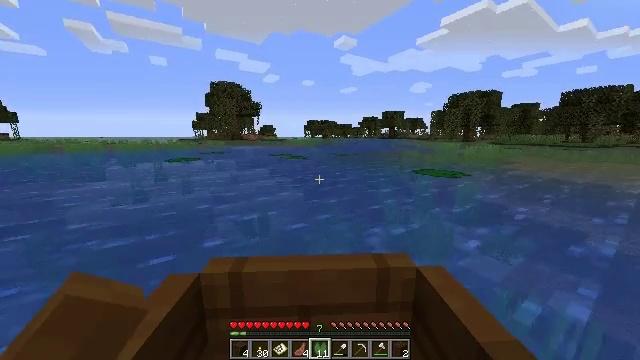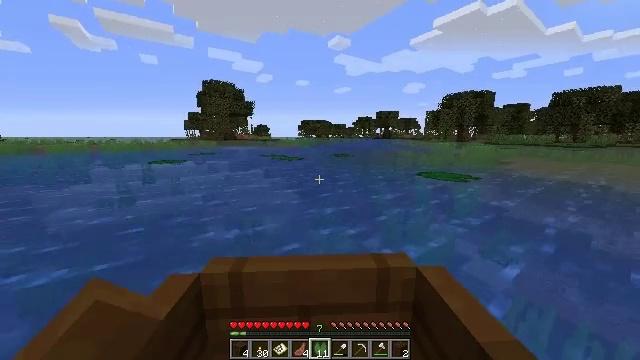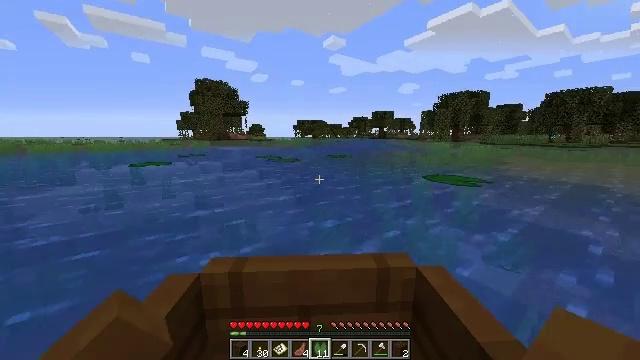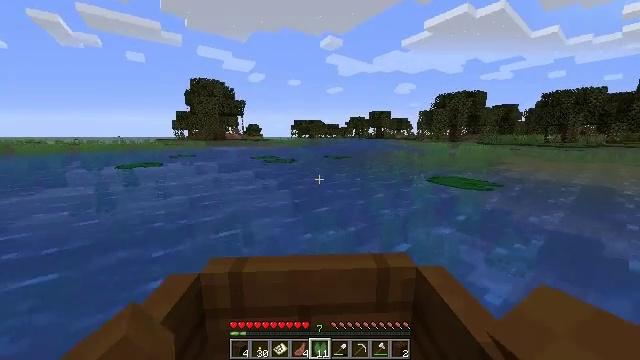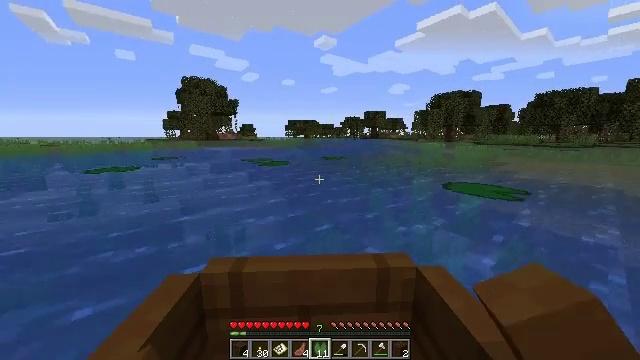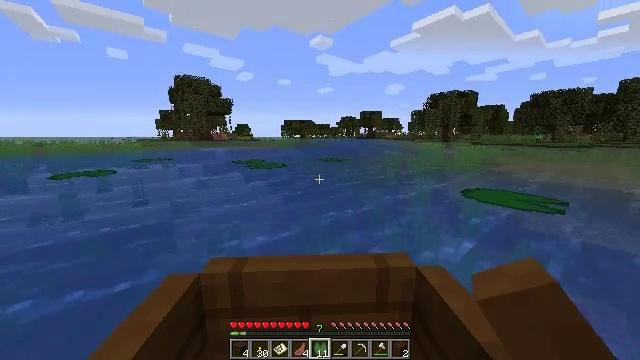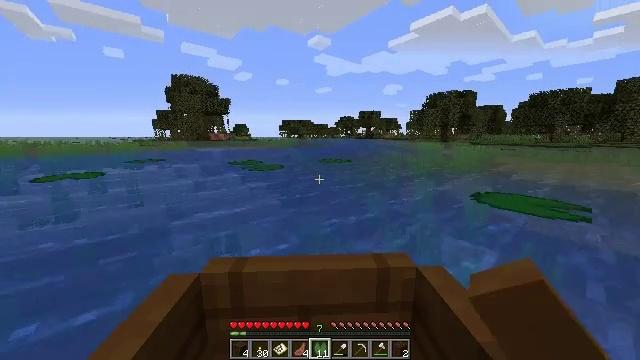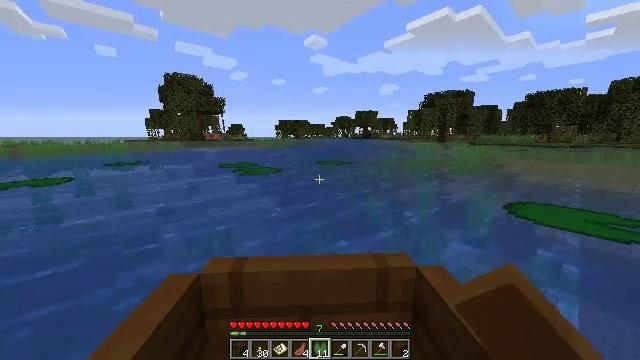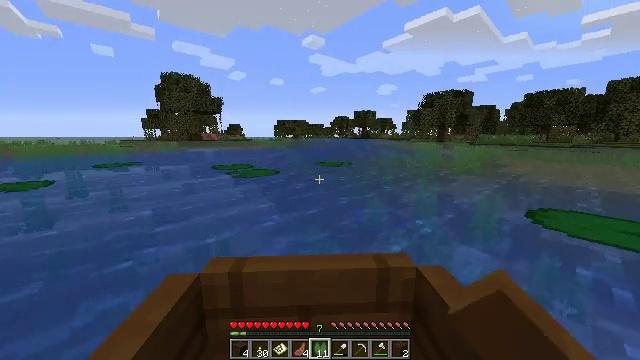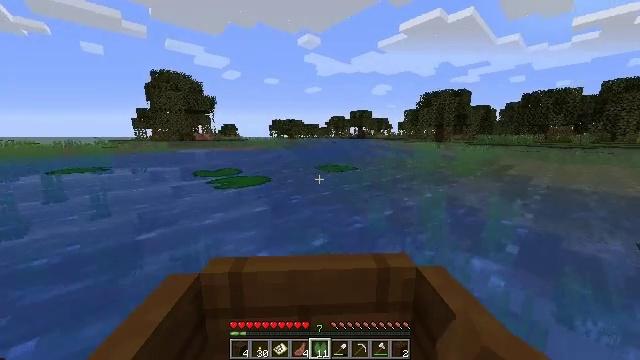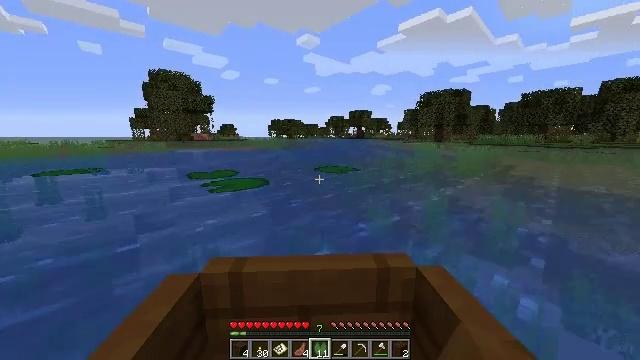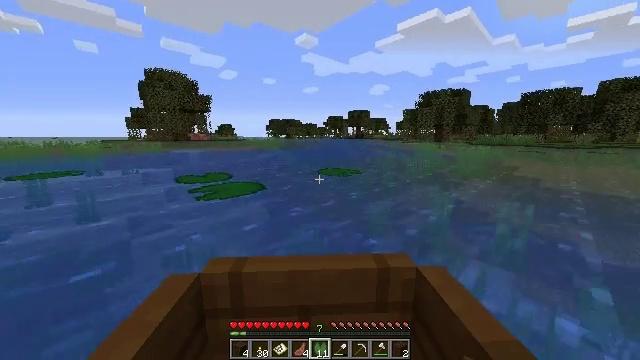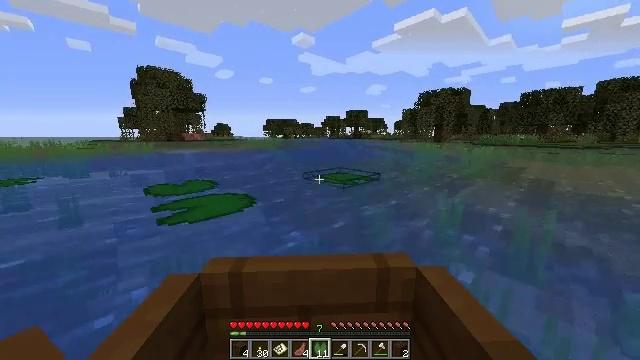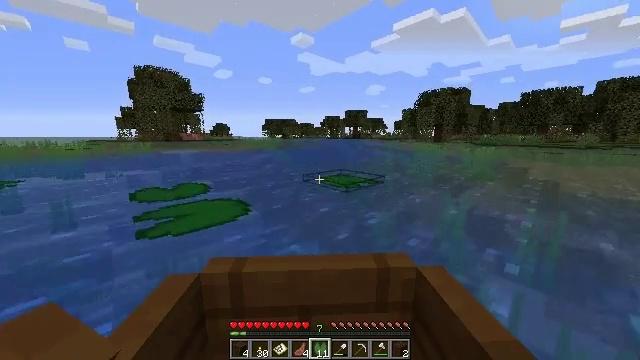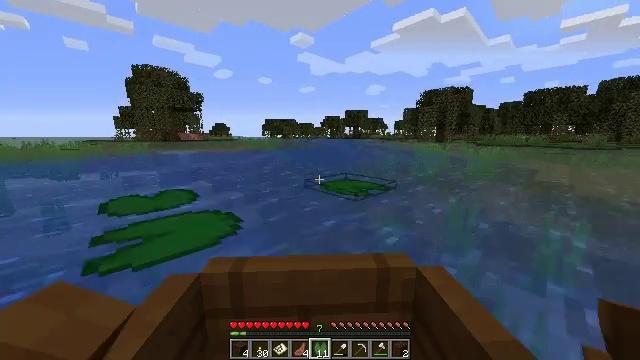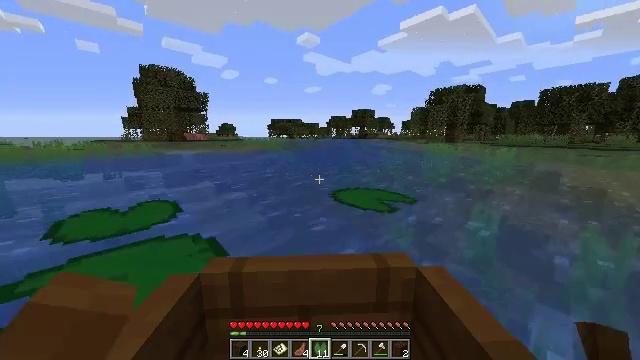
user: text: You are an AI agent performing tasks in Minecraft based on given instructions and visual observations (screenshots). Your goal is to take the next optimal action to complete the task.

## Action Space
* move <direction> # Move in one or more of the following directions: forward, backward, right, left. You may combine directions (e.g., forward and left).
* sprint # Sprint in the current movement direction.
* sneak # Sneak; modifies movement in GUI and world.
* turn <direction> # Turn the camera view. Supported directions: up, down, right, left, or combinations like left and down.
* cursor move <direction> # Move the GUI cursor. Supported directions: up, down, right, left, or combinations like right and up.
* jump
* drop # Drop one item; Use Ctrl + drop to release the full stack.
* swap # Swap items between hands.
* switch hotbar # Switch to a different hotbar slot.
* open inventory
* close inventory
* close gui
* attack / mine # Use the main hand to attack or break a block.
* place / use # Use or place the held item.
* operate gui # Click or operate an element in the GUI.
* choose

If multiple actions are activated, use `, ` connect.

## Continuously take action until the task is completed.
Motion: motion action
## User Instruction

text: Gather sugar cane for crafting.
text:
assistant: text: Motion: move forward
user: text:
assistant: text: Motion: move forward
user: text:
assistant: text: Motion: move forward
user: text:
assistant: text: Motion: move forward
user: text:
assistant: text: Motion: move forward
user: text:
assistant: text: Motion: move forward
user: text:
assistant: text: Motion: move forward
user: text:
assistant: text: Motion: move forward
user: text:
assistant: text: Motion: move forward
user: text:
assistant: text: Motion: move forward
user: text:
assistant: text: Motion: move forward
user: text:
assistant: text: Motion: move forward
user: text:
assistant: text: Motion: move forward and move left
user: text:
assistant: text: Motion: move forward and move left
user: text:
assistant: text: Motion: move forward and move left
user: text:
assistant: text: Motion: move forward and move left
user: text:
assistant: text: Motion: move forward
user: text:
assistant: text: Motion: move forward
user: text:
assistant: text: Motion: move forward
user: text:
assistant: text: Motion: move forward
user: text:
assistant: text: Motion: move forward
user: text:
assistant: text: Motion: move forward
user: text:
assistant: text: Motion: move forward
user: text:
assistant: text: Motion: move forward
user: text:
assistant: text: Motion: move forward
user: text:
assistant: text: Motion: move forward and move right
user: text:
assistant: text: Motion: move forward and move right
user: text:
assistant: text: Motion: move forward and move right
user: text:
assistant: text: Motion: move forward and move right
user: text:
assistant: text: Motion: move forward